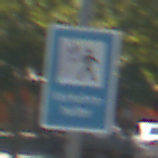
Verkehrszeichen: Verkehrshelfer
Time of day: Midday
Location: Outdoor (Urban)
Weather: Clear
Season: NotSpecified
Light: Natural